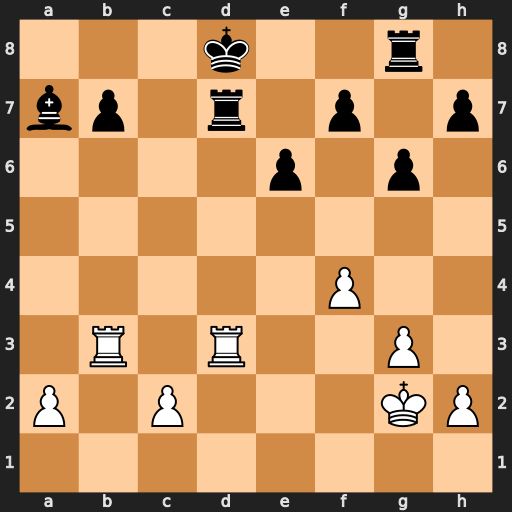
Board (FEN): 3k2r1/bp1r1p1p/4p1p1/8/5P2/1R1R2P1/P1P3KP/8
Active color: w
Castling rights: -
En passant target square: -
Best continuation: Rxb7 Rxd3 cxd3 Kc8 Rxa7